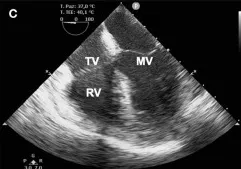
(C) Absence of looping or GW malposition in the right ventricle (RV) is demonstrated in four-chamber MEV; tricuspid valve (TV), mitral valve (MV). Mid-esophageal bicaval view showing the correct position of the cannula. With the infusion port (IP) in the middle of the right atrium; infusion jet (IJ).
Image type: radiology (ultrasound)